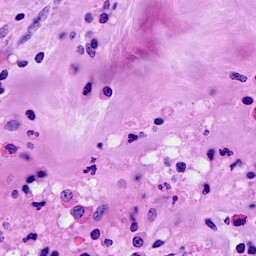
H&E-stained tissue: Breast